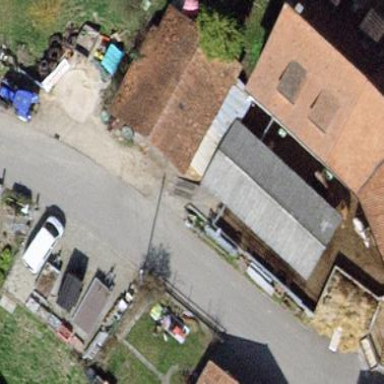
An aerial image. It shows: Farm auxiliary building with gabled roof.